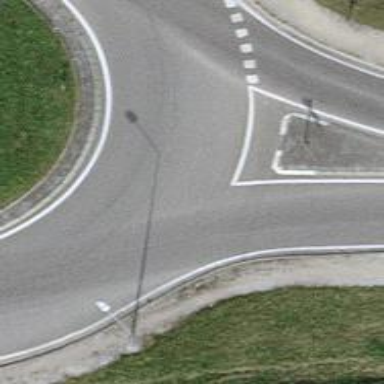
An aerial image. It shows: Primary highway with asphalt surface leading to roundabout.